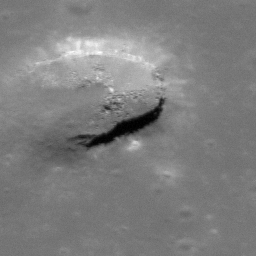
Pit: Central Mare Fecunditatis Pit
Host crater: Mare Fecunditatis
Host type: mare
Lunar coordinates: latitude -0.9182, longitude 48.66